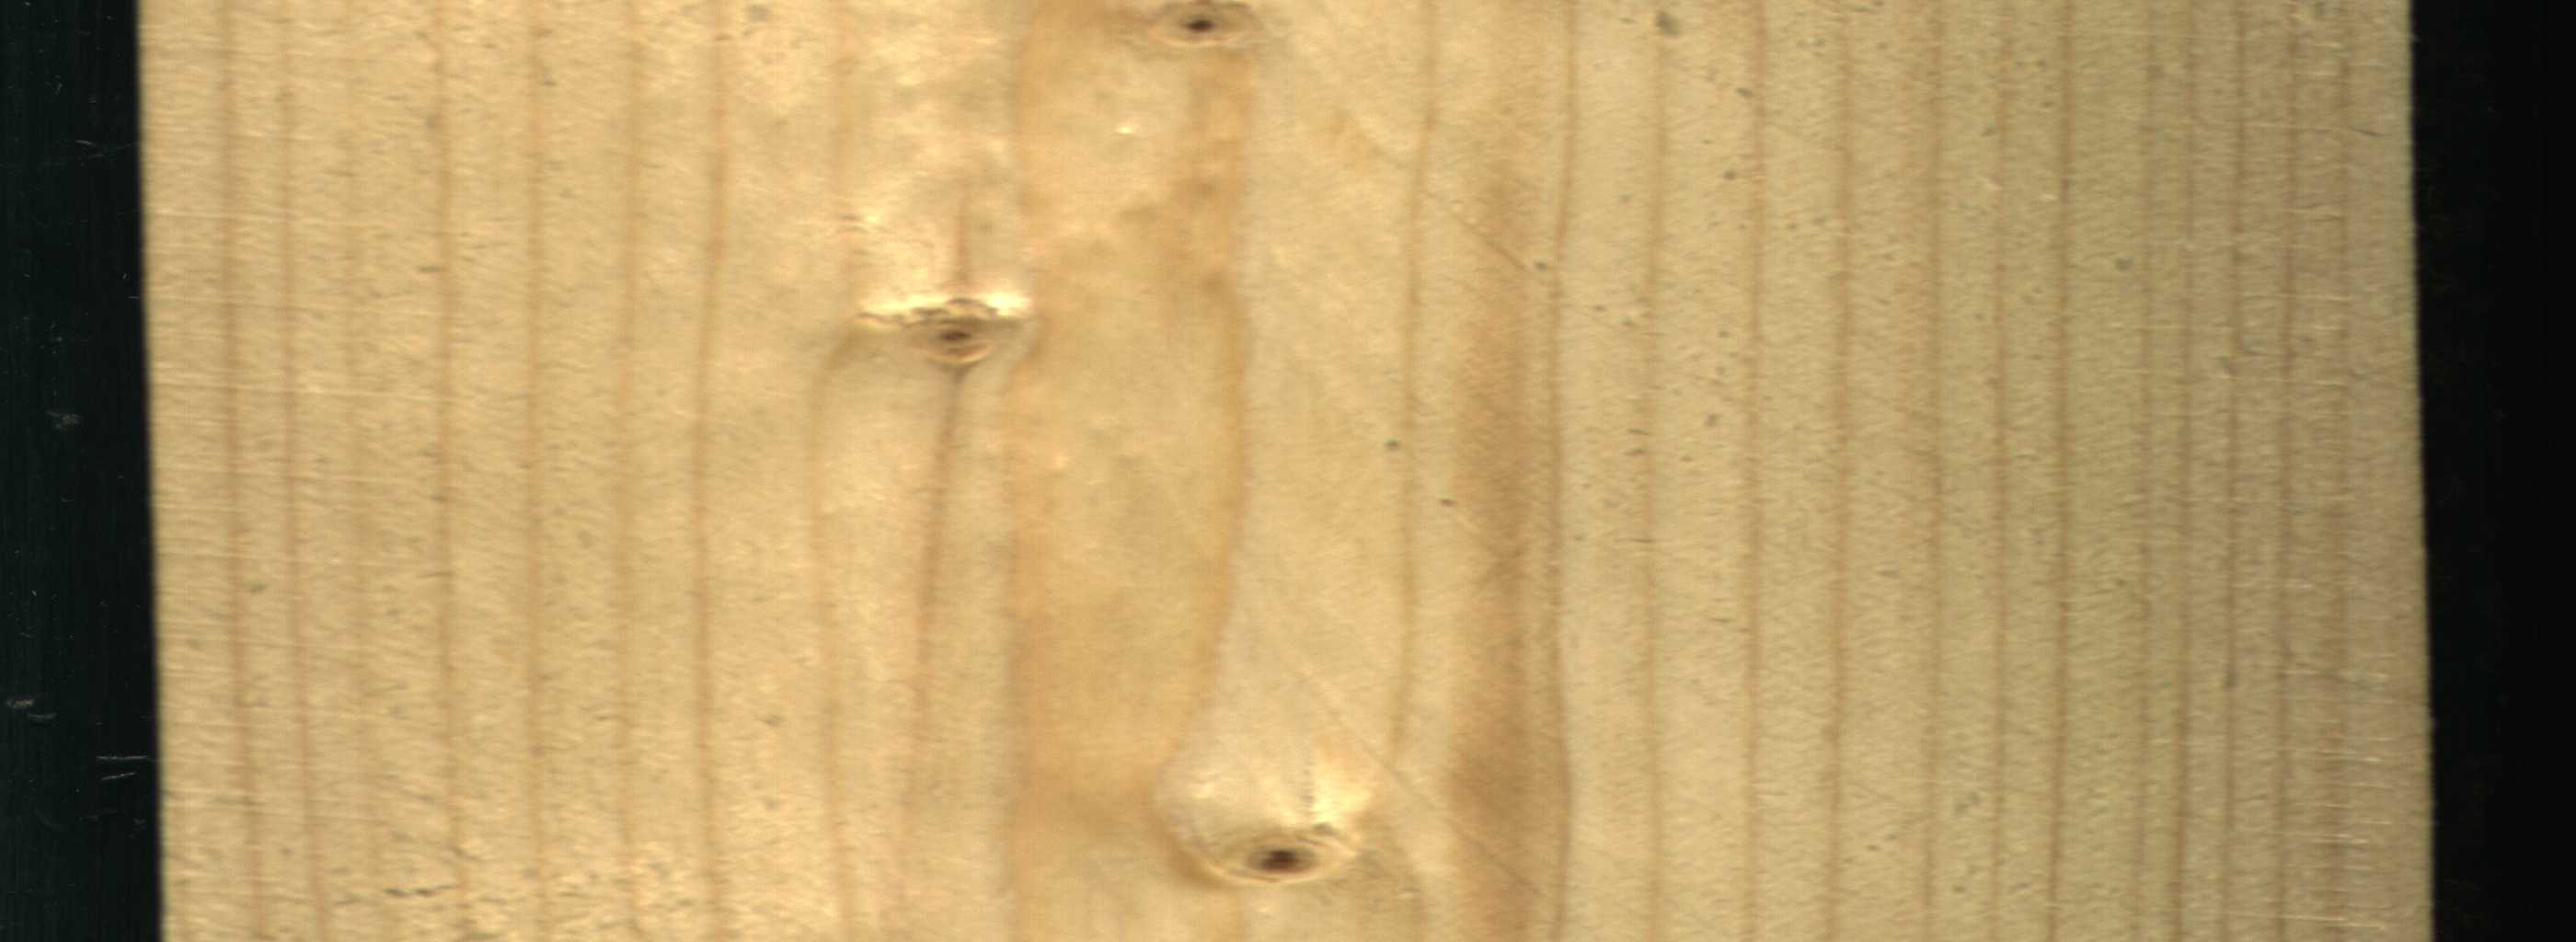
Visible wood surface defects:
Live_Knot
Live_Knot
Live_Knot